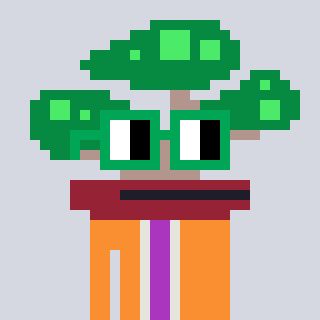
a pixel art character with square green glasses, a bonsai-shaped head and a orange-colored body on a cool background